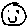
Label: smiley face